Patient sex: M
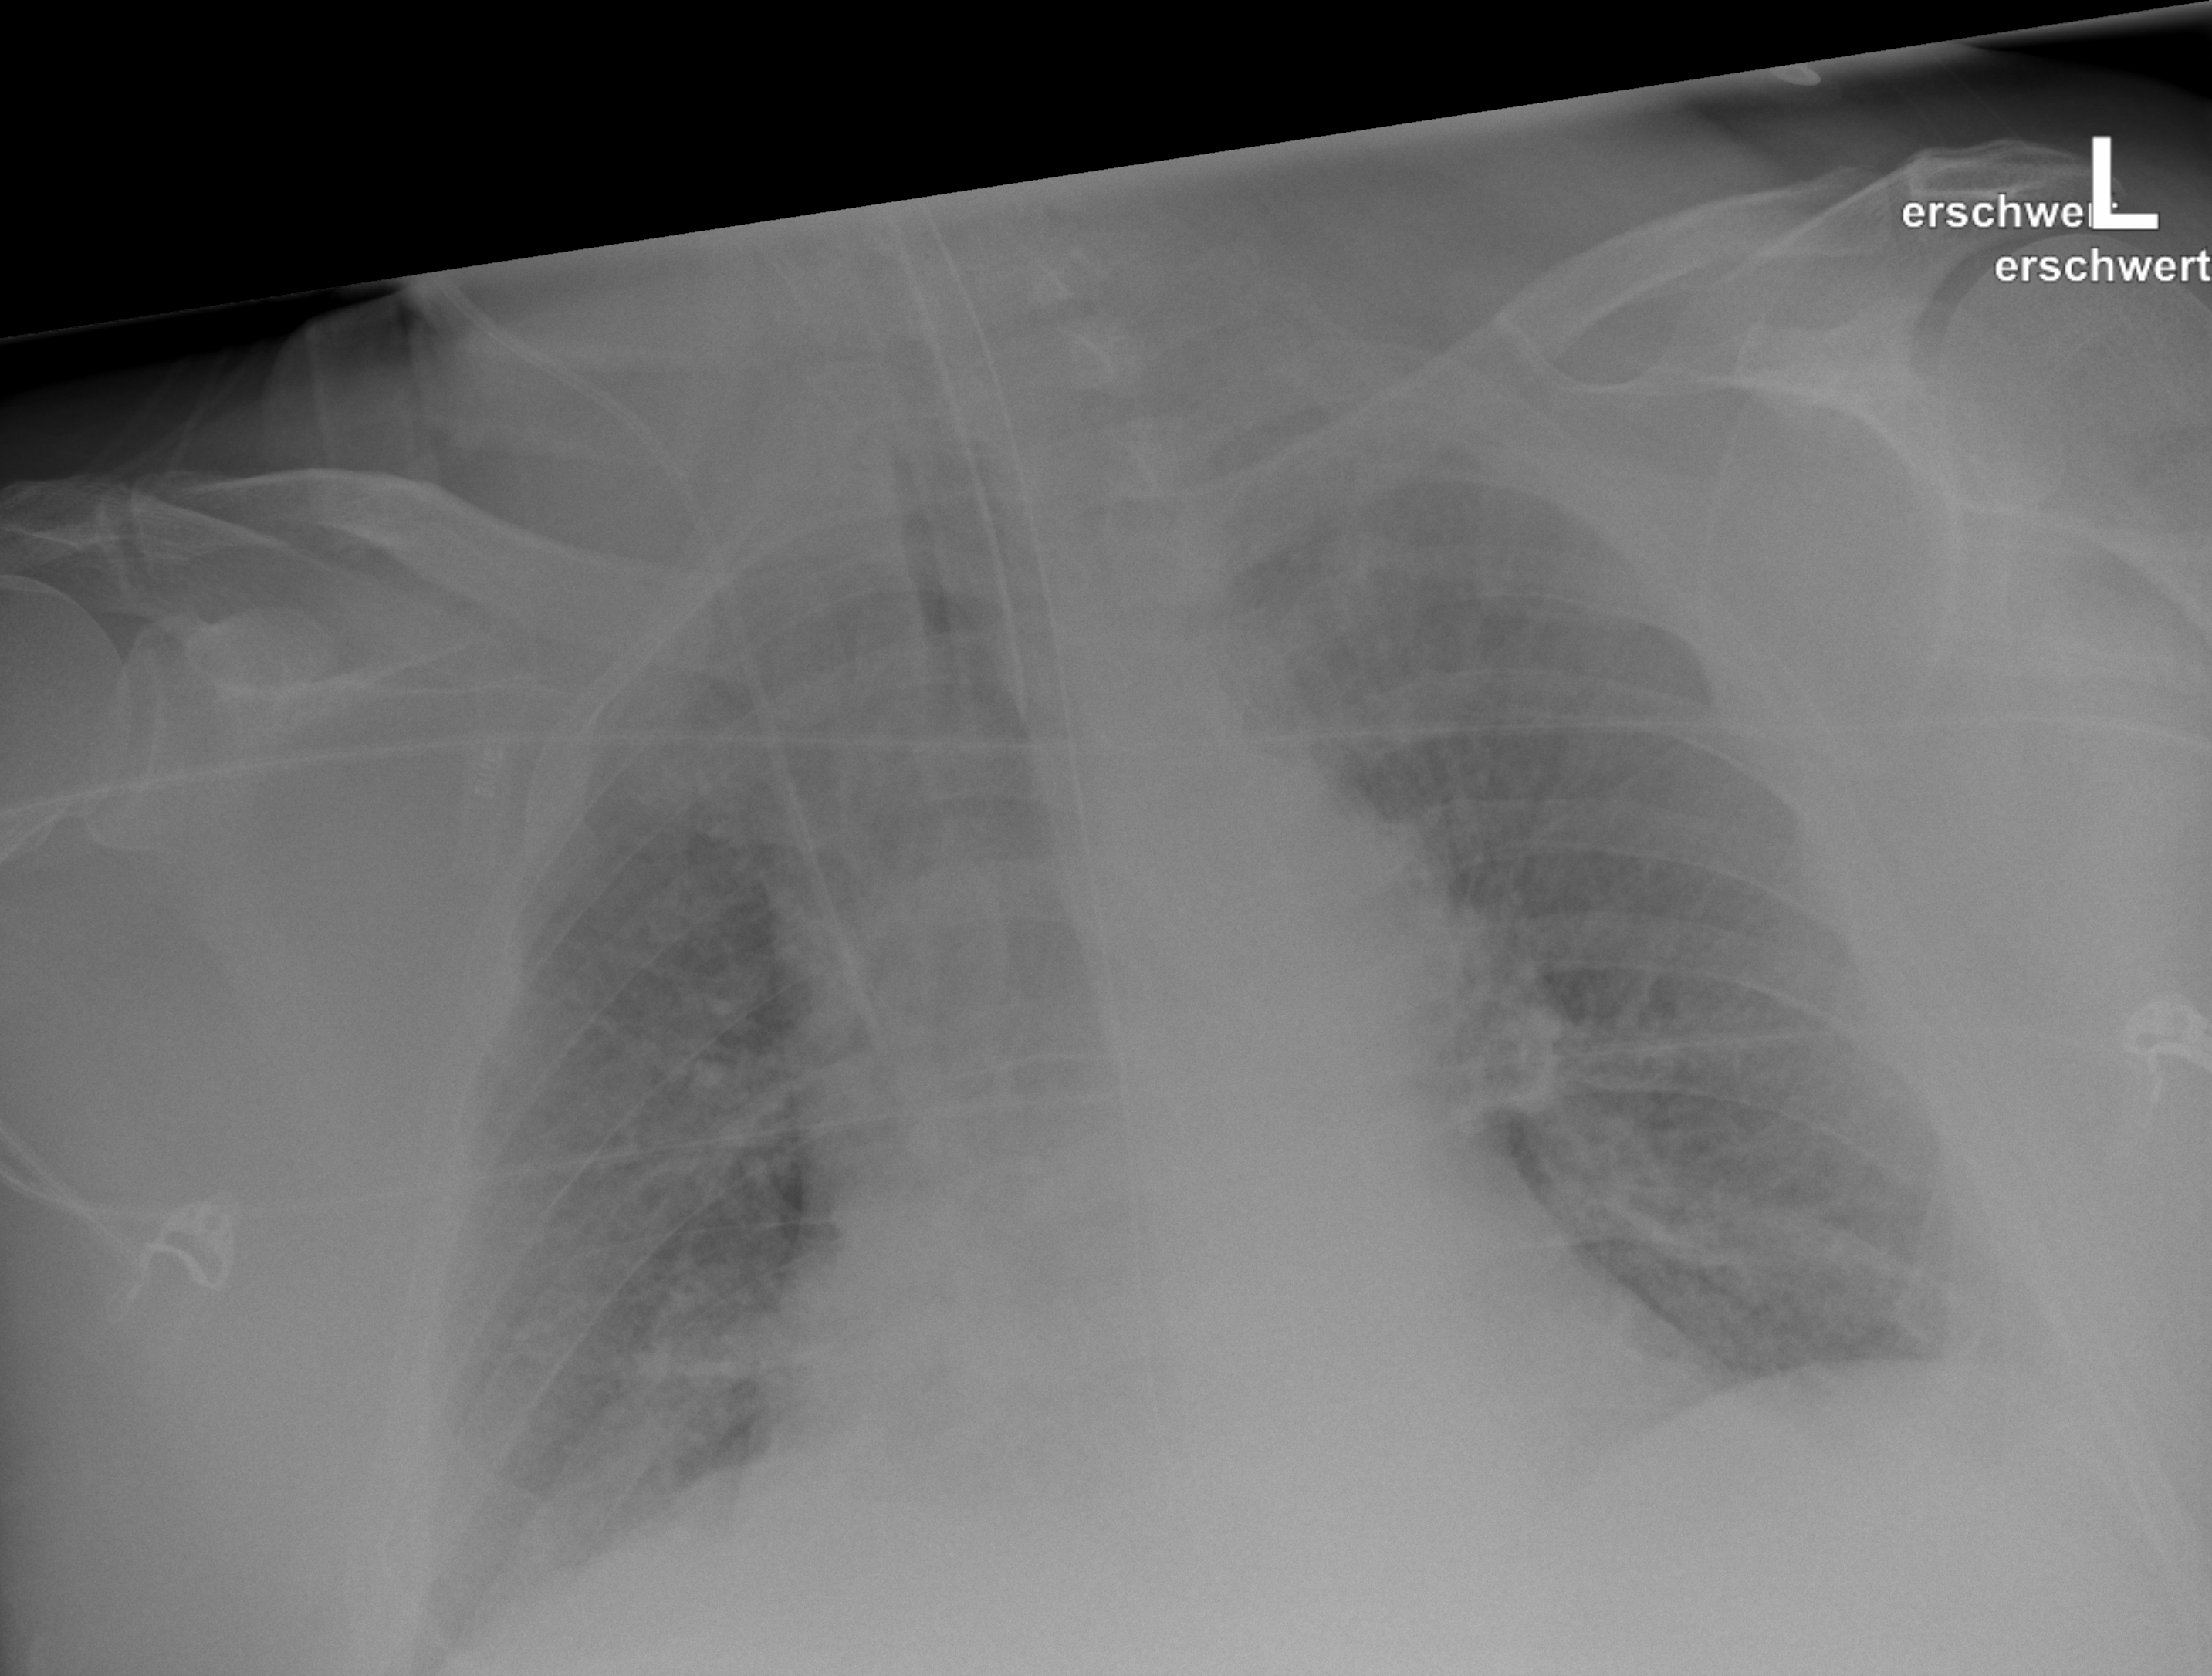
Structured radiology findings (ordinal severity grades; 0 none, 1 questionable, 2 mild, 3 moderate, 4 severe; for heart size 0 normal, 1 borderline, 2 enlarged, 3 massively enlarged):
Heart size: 2
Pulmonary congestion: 3
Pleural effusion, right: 2
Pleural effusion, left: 2
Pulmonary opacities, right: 2
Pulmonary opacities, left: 2
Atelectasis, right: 3
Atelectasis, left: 3